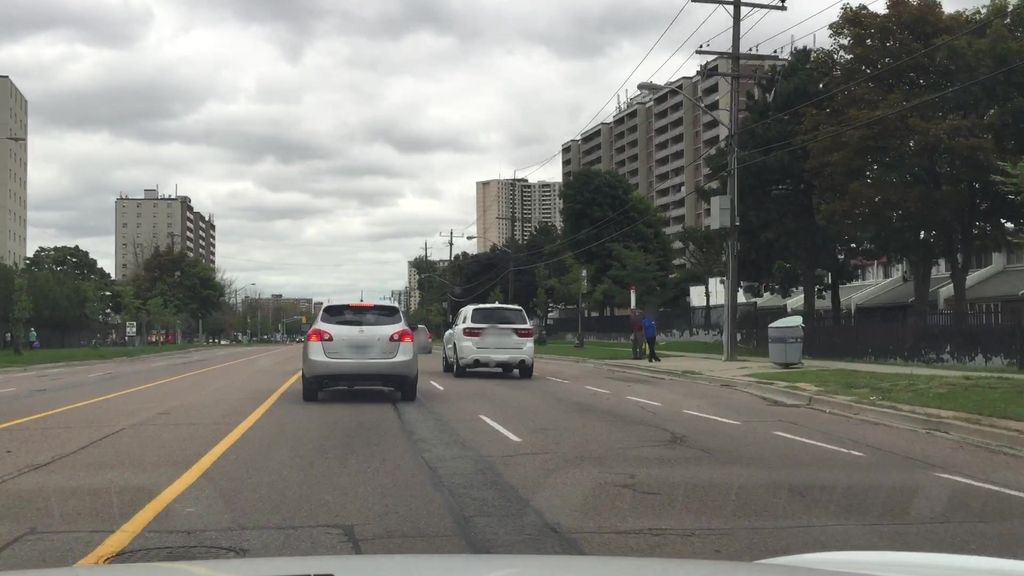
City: toronto